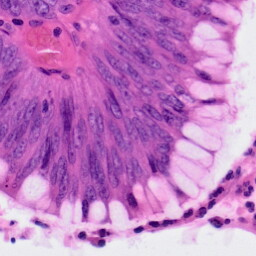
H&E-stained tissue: Colon